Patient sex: M
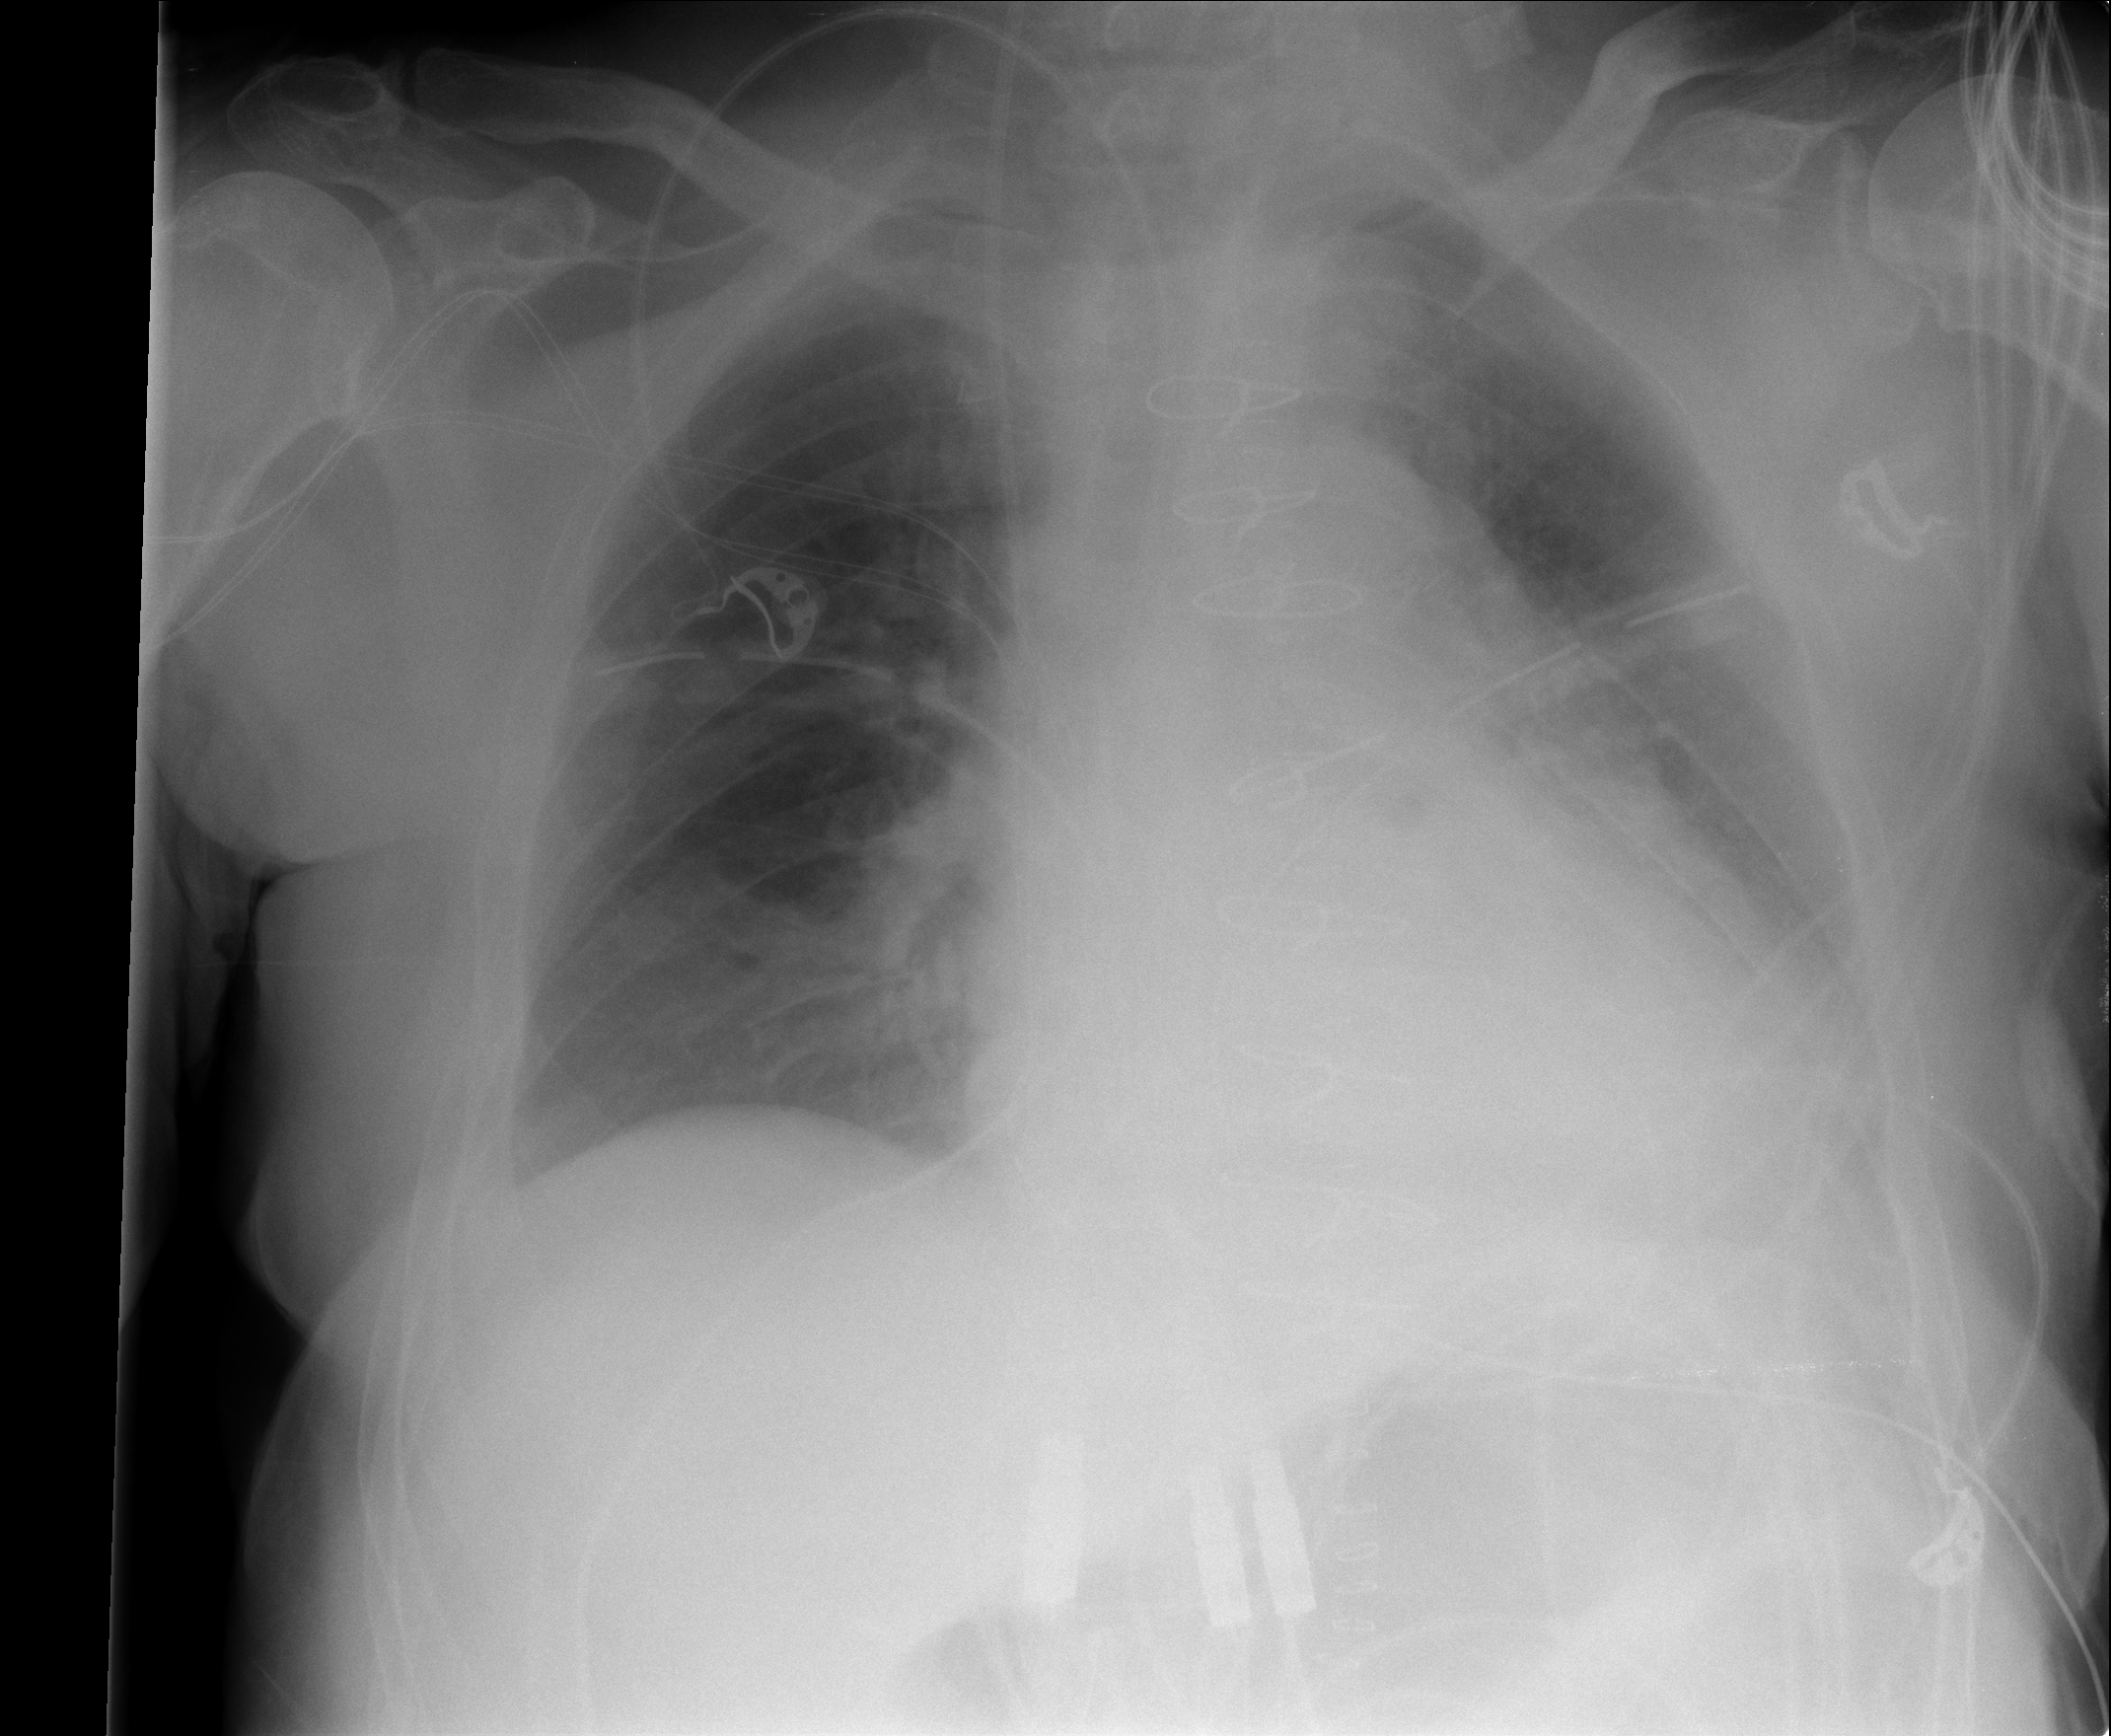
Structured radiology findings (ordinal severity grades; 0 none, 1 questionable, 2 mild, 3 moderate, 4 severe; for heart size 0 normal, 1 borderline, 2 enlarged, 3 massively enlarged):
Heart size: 2
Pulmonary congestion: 2
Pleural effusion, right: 0
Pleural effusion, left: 0
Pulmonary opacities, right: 2
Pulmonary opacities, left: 0
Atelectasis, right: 0
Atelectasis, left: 2